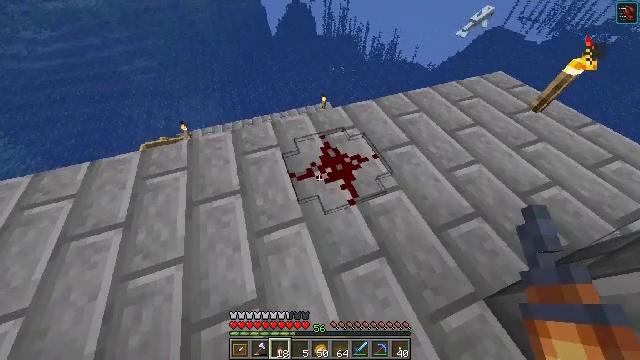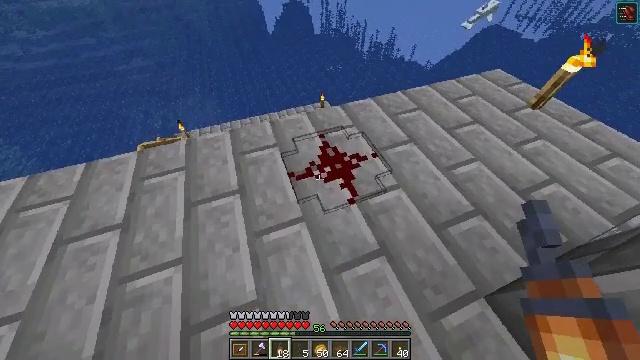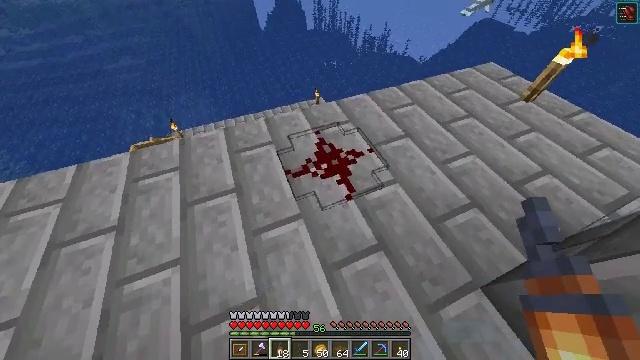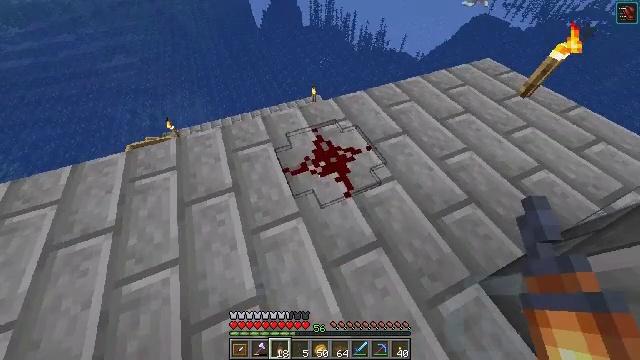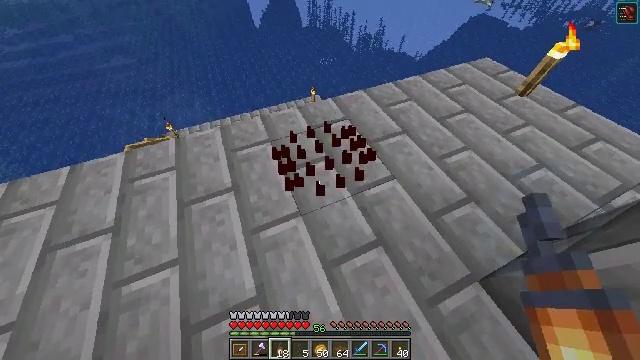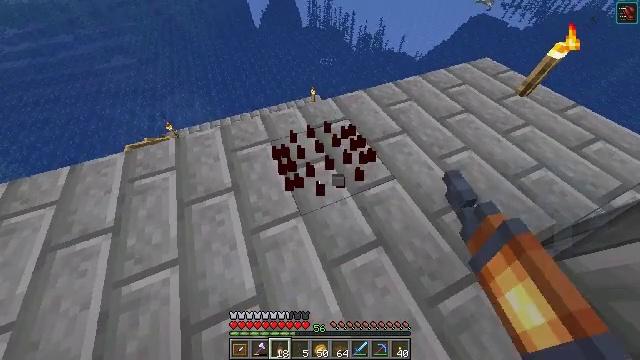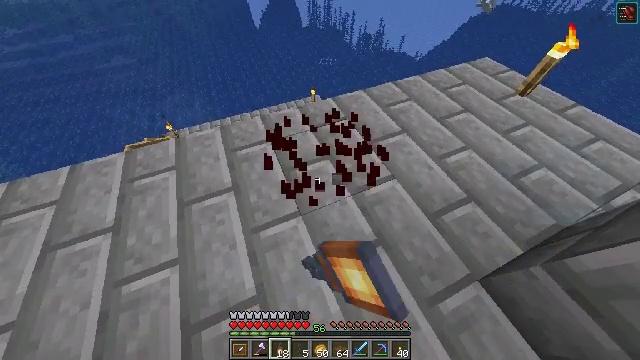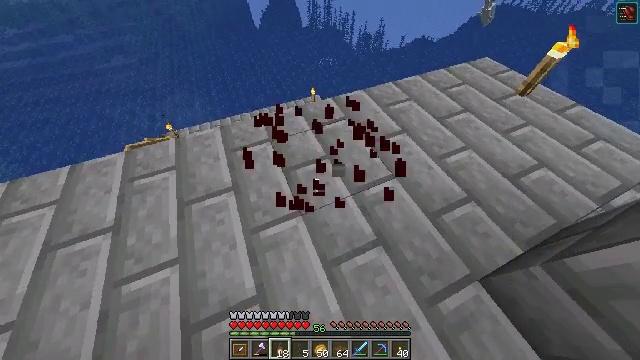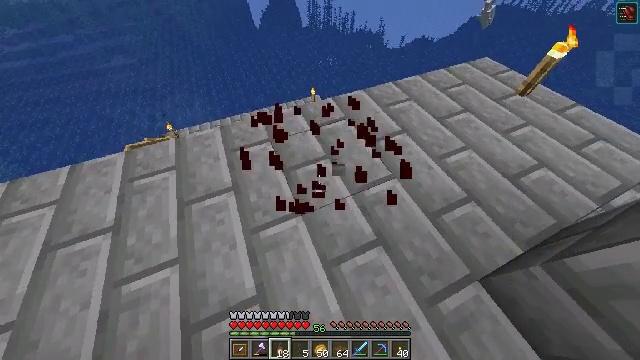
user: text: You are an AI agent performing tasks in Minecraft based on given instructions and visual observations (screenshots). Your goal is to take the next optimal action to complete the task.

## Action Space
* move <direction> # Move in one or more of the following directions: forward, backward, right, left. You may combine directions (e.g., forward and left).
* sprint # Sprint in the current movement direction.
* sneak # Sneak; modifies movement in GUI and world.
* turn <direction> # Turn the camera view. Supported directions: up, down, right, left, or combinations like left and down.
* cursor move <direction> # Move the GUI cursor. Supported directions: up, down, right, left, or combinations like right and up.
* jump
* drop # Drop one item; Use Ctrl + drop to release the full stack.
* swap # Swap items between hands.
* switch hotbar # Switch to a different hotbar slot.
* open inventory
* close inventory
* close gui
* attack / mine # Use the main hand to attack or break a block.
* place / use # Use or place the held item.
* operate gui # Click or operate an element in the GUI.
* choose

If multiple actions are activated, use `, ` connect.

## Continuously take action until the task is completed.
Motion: motion action
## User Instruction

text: Collect redstone wire by mining it.
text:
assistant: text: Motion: no_op
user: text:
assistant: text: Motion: turn right
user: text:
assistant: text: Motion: no_op
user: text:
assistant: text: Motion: attack / mine
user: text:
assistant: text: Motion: attack / mine
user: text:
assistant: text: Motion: no_op
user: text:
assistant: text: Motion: no_op
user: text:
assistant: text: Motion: no_op
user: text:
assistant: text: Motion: no_op